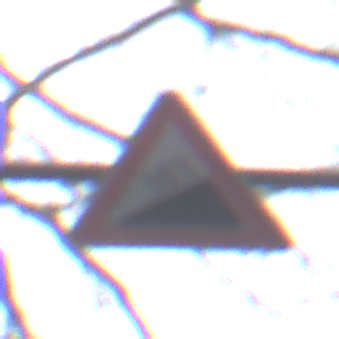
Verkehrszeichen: Steigung10
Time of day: MorningAfternoon
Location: Outdoor (Nature)
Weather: PartlyCloudy
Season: NotSpecified
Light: Natural